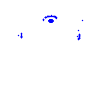
Particle: kaon